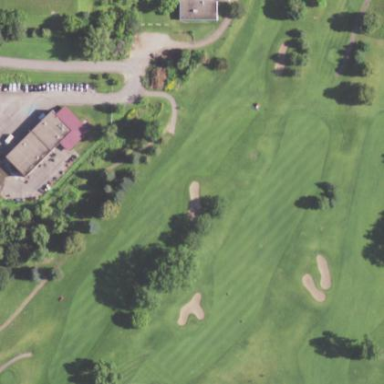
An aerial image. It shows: Grassy area designated as golf fairway.